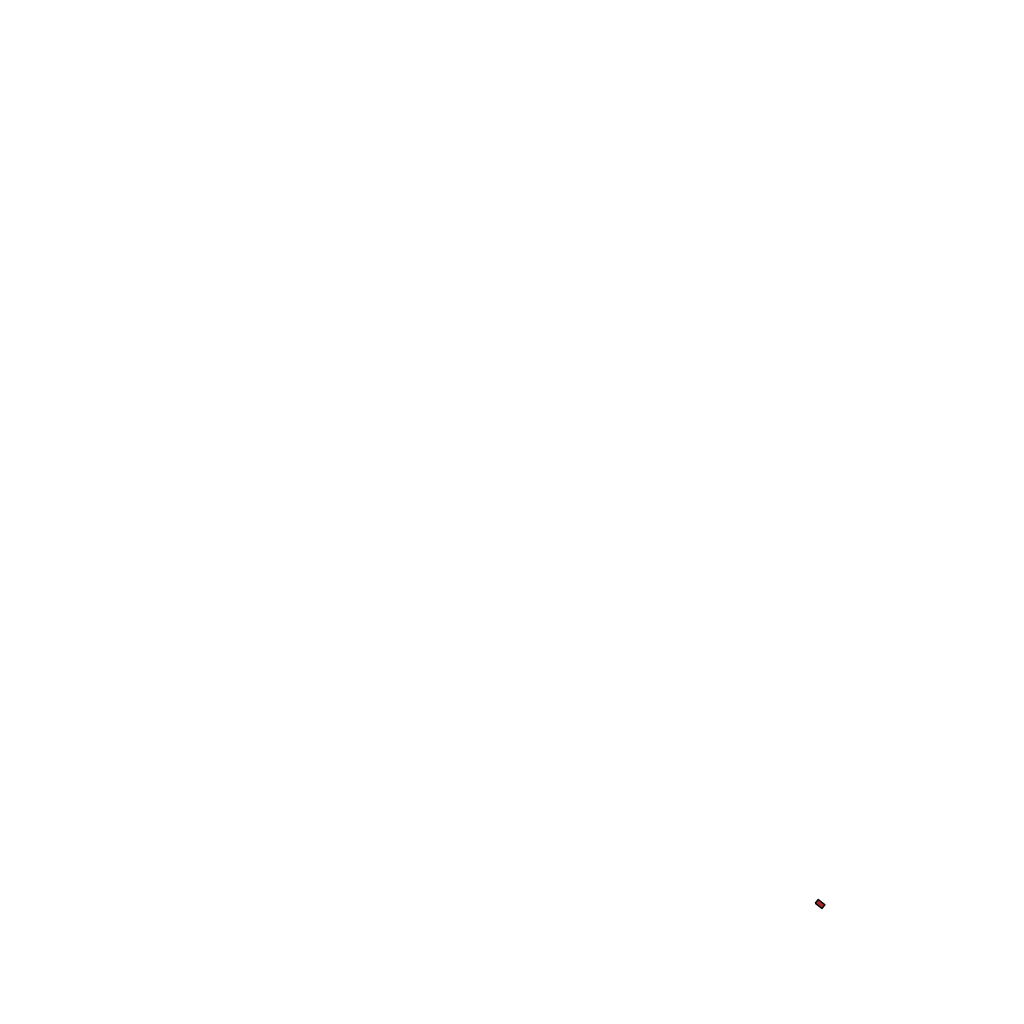
Tags: overhead vector_map, recreation, residential, density_5, Facility, 1.0 km²